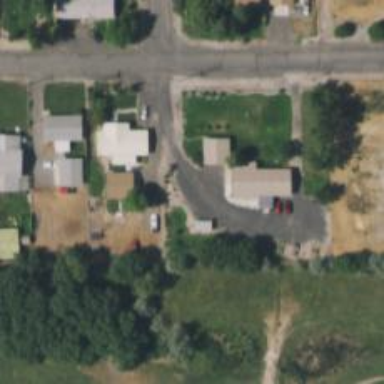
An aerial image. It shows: Driveway.